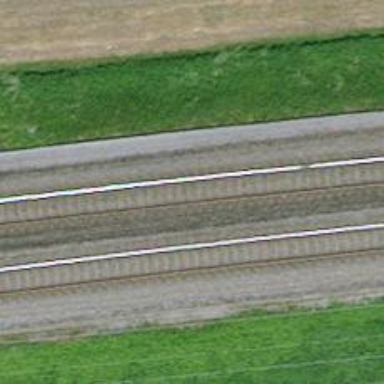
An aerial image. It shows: Single railway track with electrification through contact line.